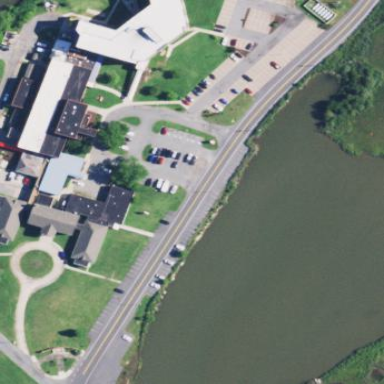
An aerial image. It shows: Healthcare facility identified as hospital.